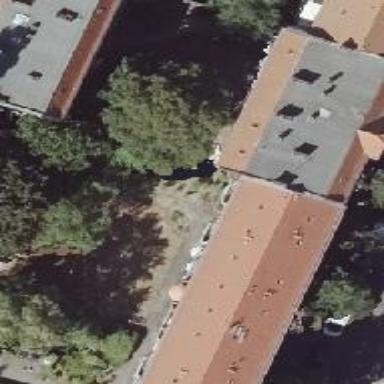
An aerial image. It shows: Saltbox shaped roof on apartment building.